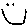
Label: smiley face